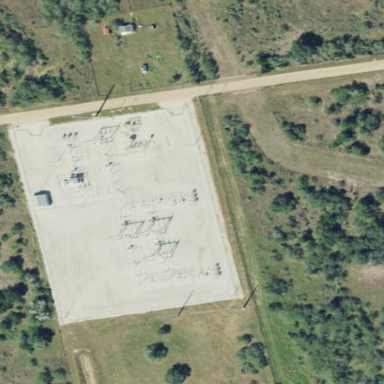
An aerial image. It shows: Outdoor distribution substation protected by fence.